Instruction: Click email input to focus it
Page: traveler
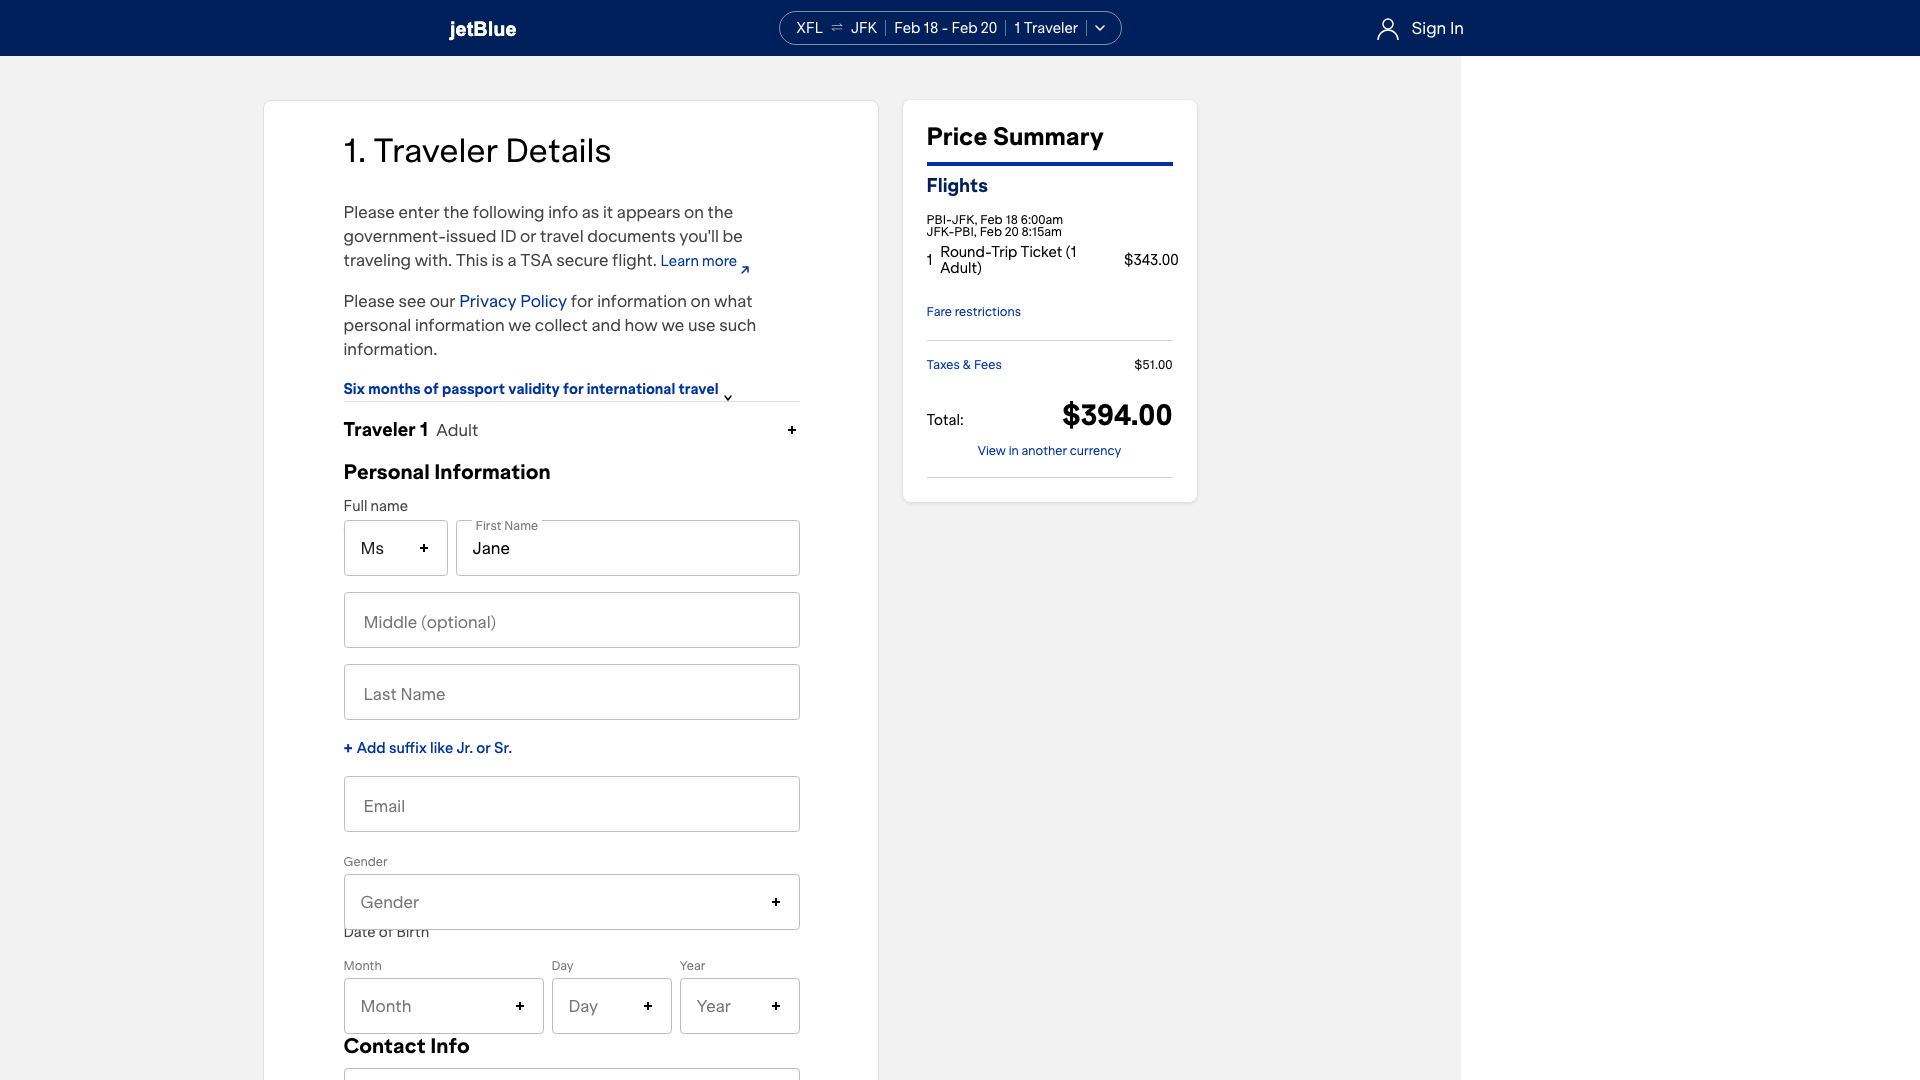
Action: click